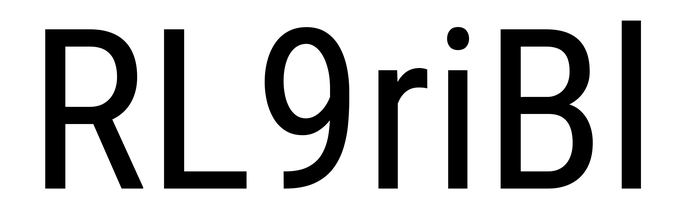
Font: Roboto_Condensed_Regular